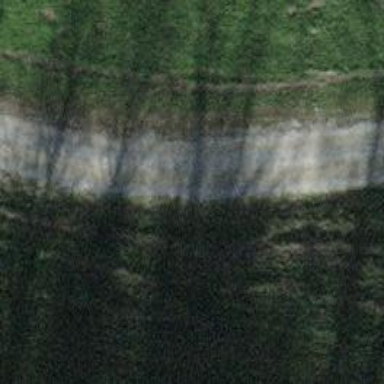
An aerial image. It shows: Agricultural vehicle track with grade 3 surface.